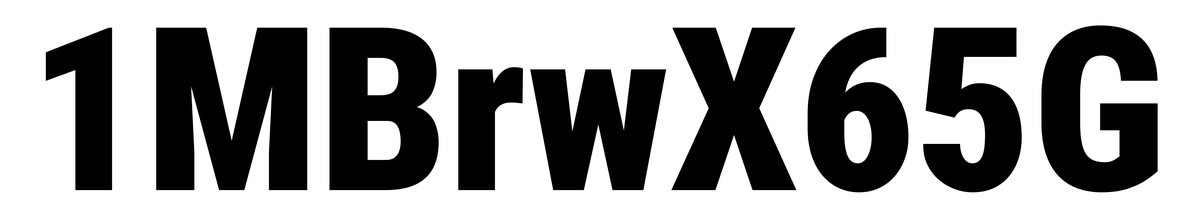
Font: Roboto_Condensed_Black